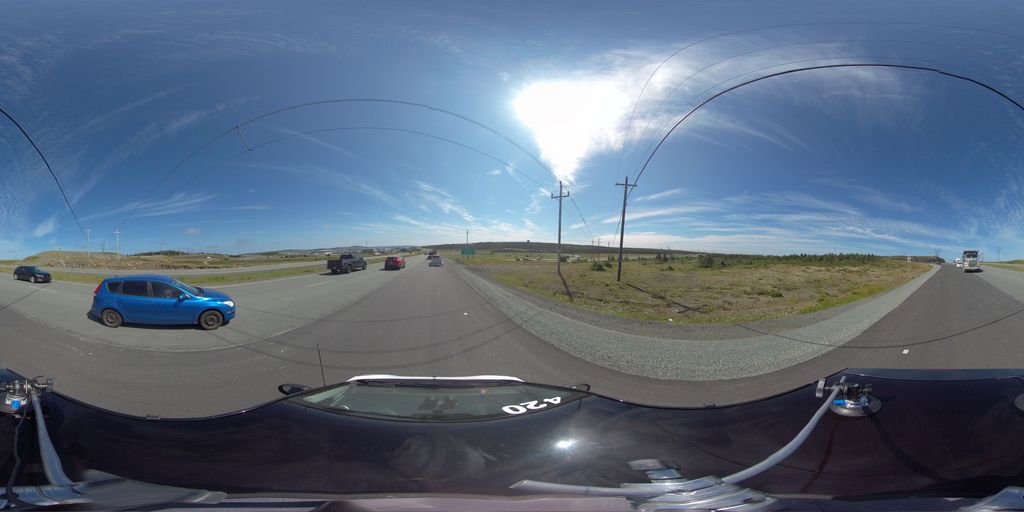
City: st_johns